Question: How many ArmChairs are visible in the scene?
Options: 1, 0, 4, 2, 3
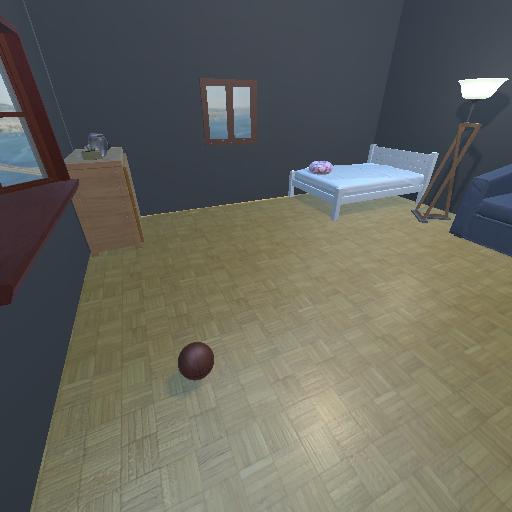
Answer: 1